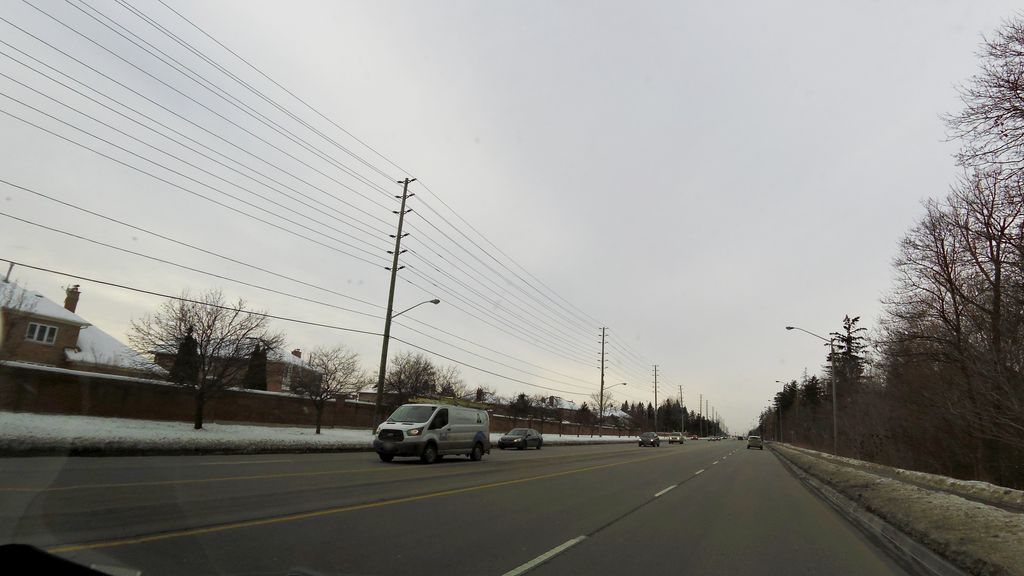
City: toronto